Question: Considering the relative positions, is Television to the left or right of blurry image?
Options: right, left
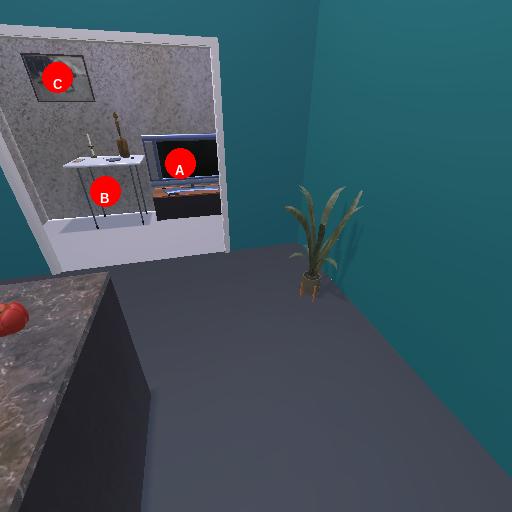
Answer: right